Interaction volume radius: 5 \u00c5
Interaction volume height: 15 \u00c5
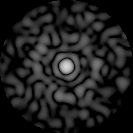
Disorder parameter: 0.811